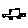
Label: car